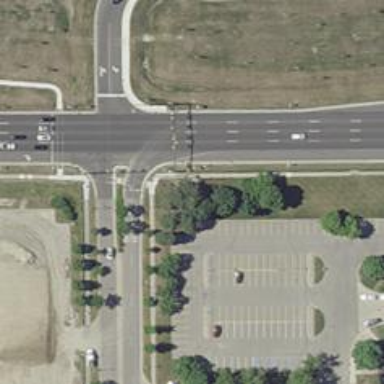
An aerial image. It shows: Crossing on the road with line markings.